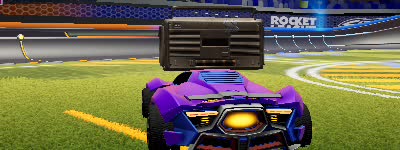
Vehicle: werewolf